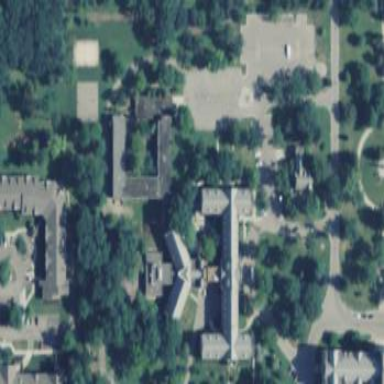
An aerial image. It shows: College building.